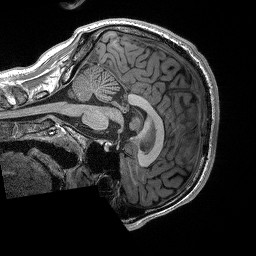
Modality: T1w
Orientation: sagittal
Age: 20
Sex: male